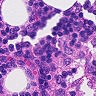
Metastatic tissue present: no